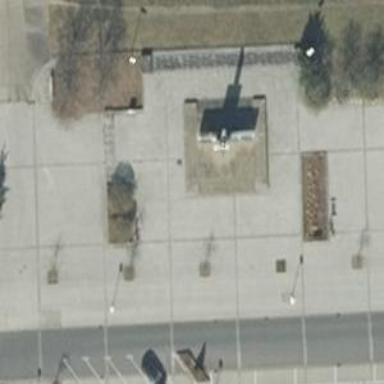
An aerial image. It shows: Memorial site with historic significance.